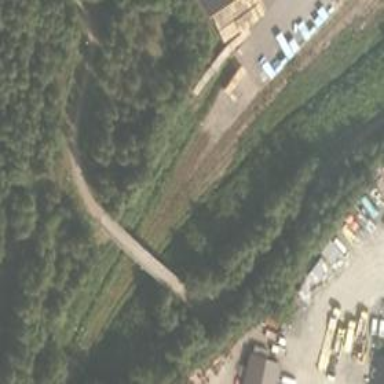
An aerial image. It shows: Disused railway spur.